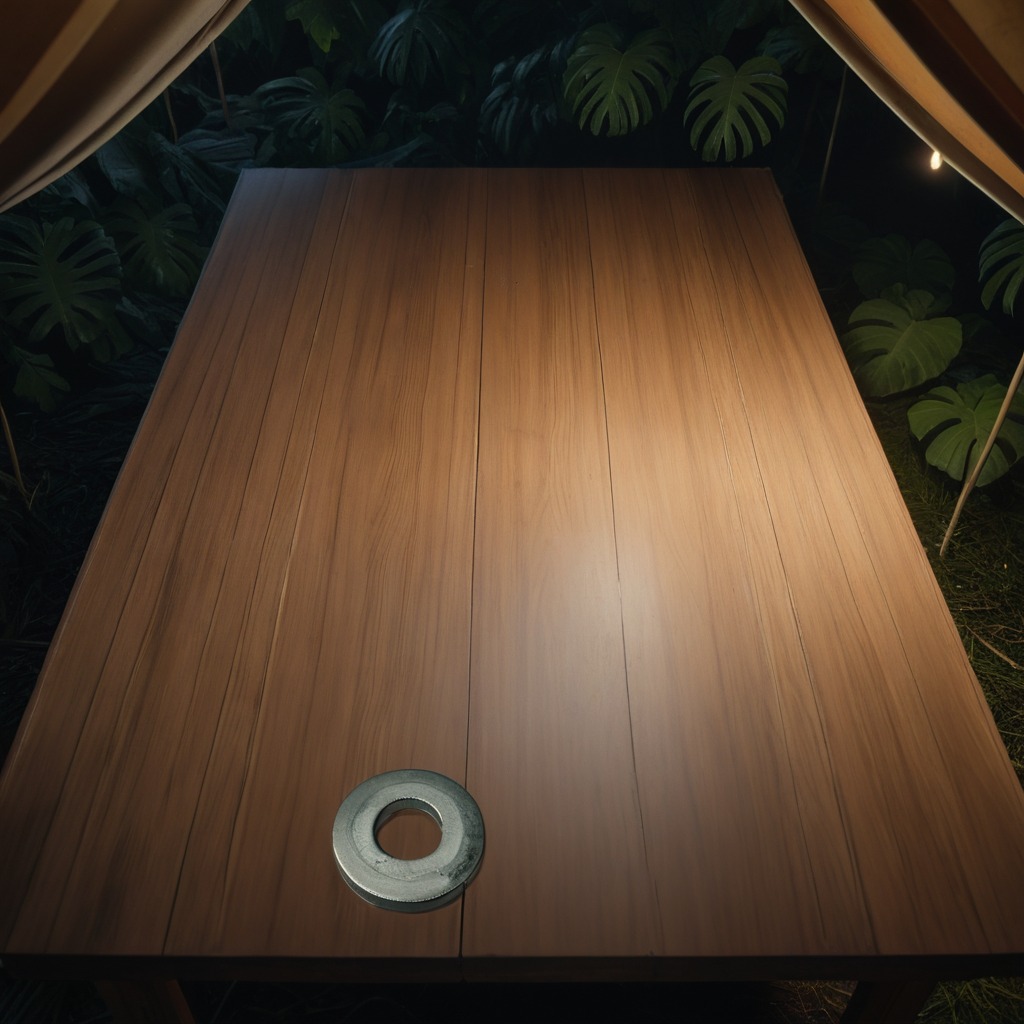
A flat metal washer lies on the wooden table inside a jungle field workshop tent at night.